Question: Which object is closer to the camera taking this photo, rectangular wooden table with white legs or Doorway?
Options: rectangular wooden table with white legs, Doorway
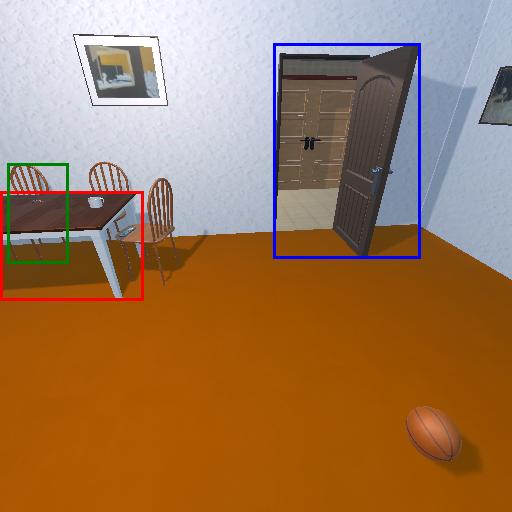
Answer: rectangular wooden table with white legs